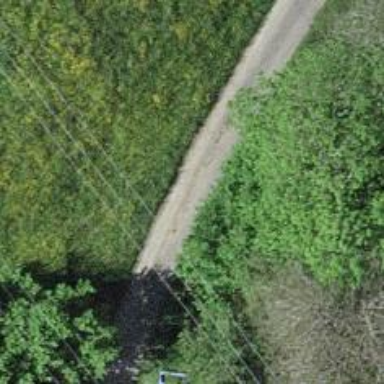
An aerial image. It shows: Well-maintained track road with grade 1 tracktype.